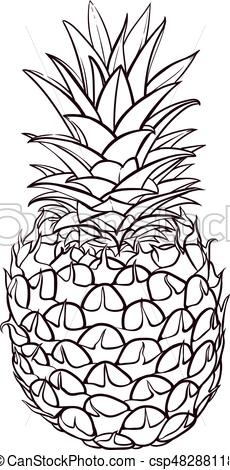
Label: pineapple, ananas